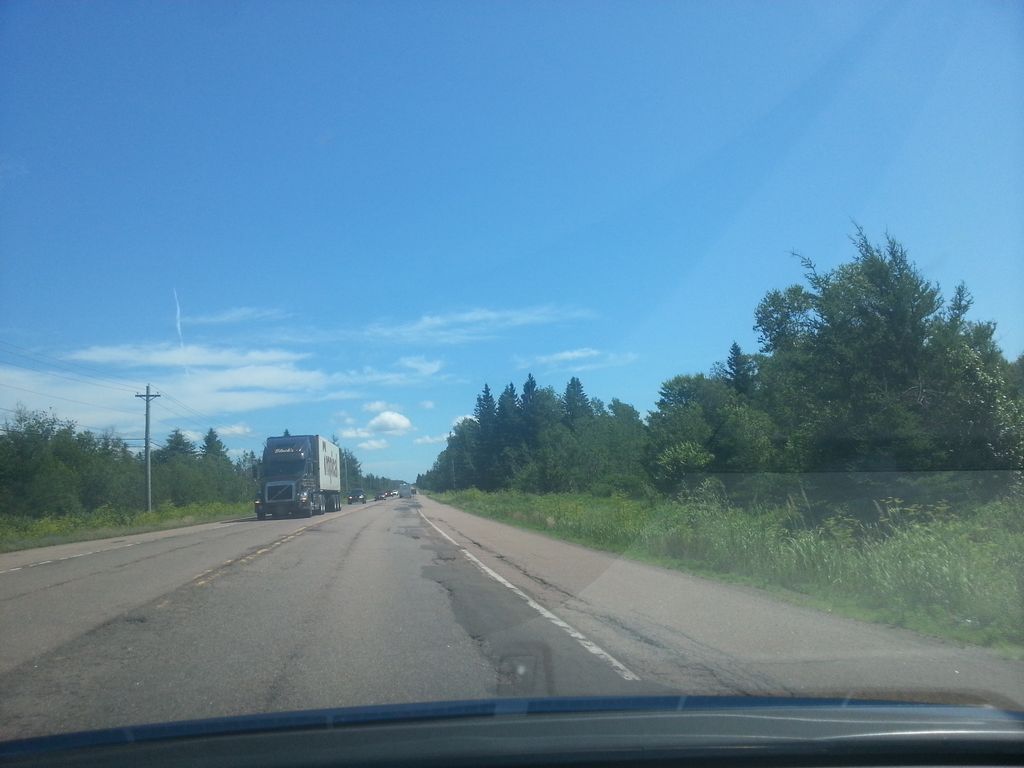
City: charlottetown